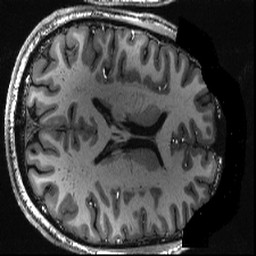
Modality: T1w
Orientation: axial
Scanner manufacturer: siemens
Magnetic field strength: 6.98 T
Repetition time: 2.6 s
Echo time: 0.00343 s